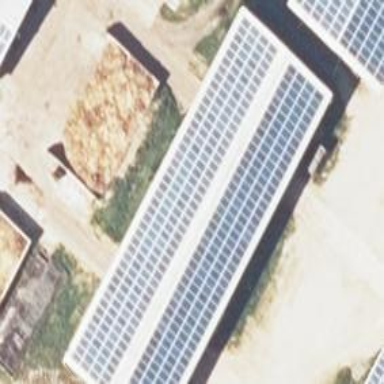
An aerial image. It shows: Building equipped with small solar photovoltaic panel for generating electricity.